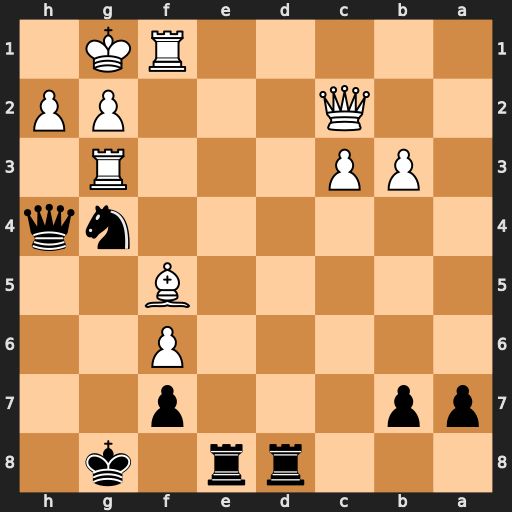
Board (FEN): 3rr1k1/pp3p2/5P2/5B2/6nq/1PP3R1/2Q3PP/5RK1
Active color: b
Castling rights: -
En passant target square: -
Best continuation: Qxh2#